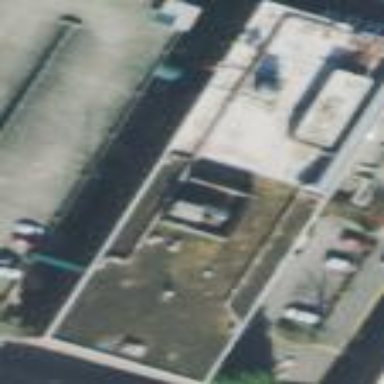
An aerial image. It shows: Commercial building.